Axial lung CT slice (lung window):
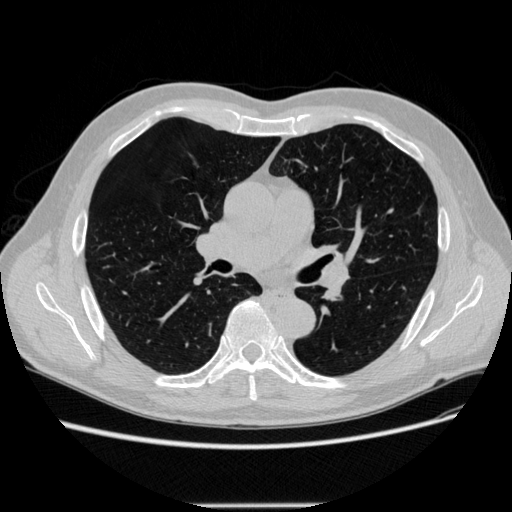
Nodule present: no